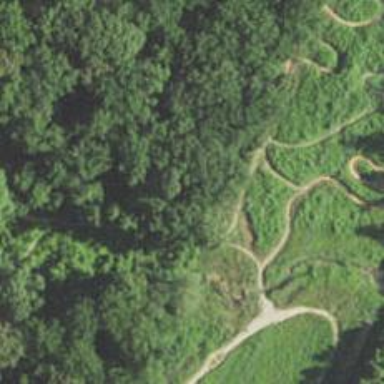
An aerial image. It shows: Path.